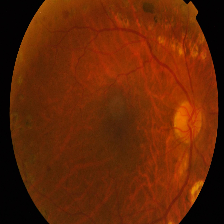
Diabetic retinopathy grade: Proliferative DR